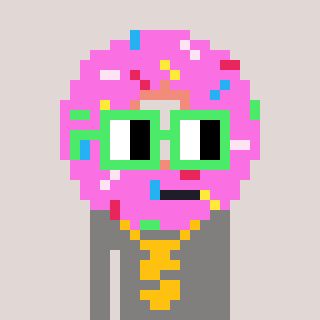
a pixel art character with square light green glasses, a doughnut-shaped head and a bluegrey-colored body on a warm background